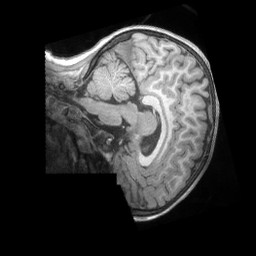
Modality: T1w
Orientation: sagittal
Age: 4
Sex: male
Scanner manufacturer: siemens
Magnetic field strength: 3 T
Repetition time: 2.53 s
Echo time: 0.00164 s